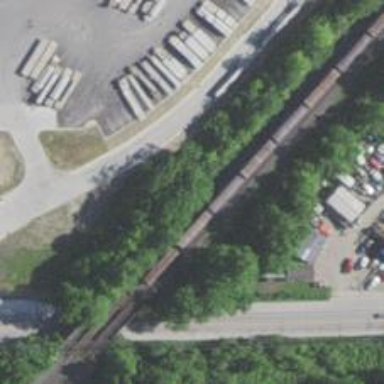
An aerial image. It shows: Abandoned railway.